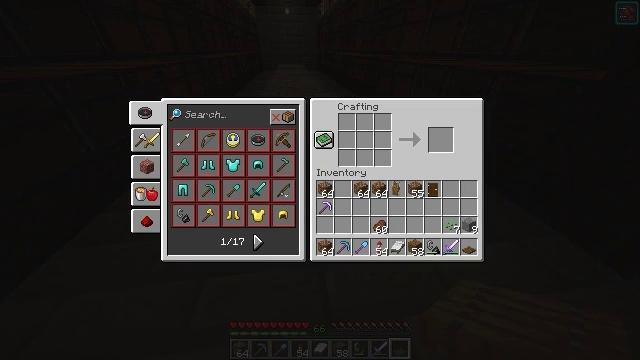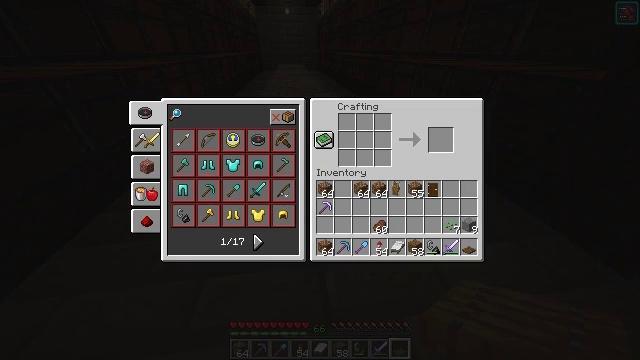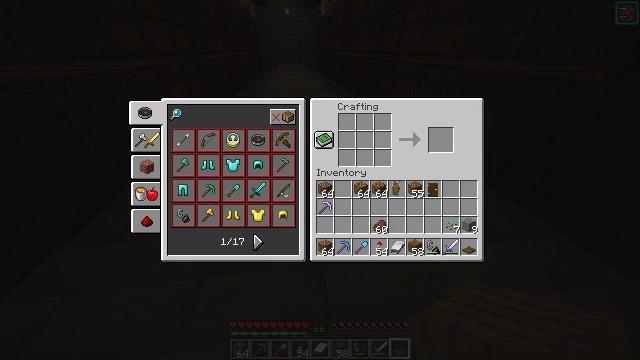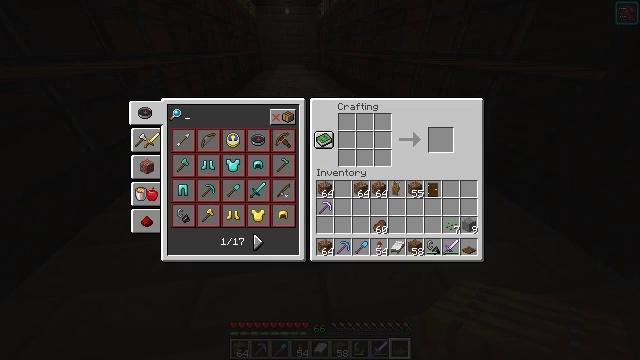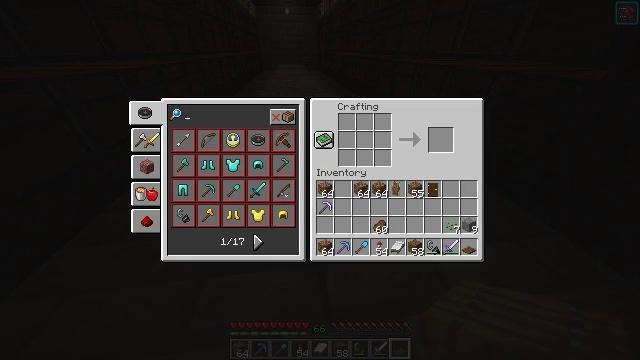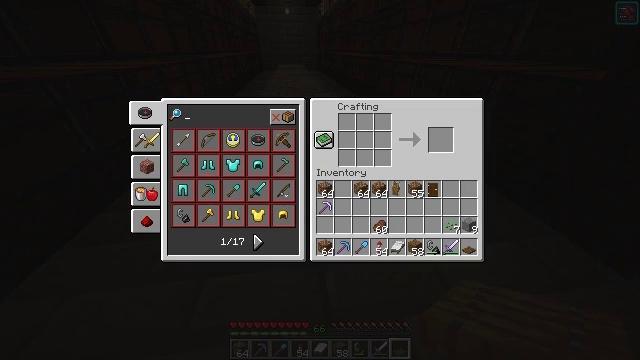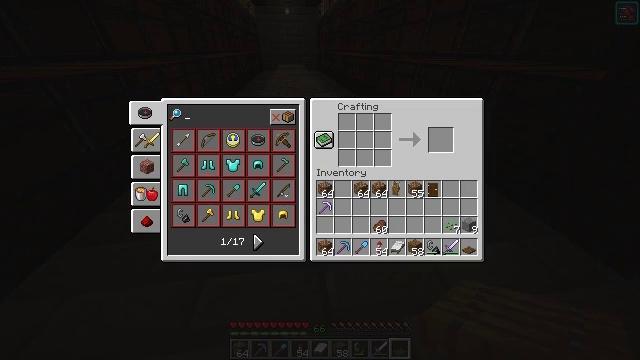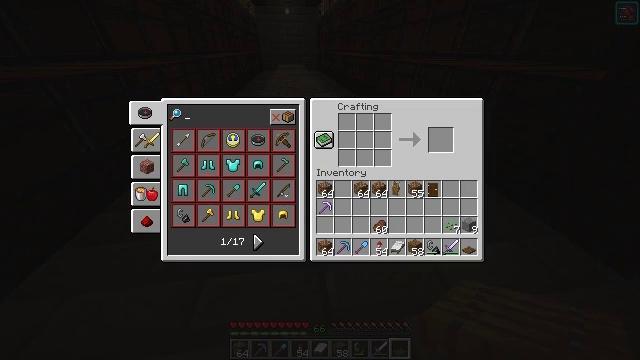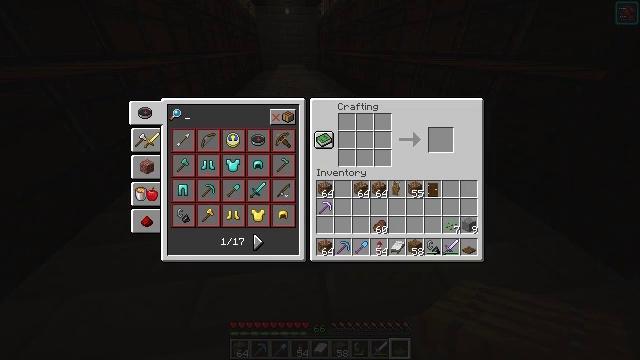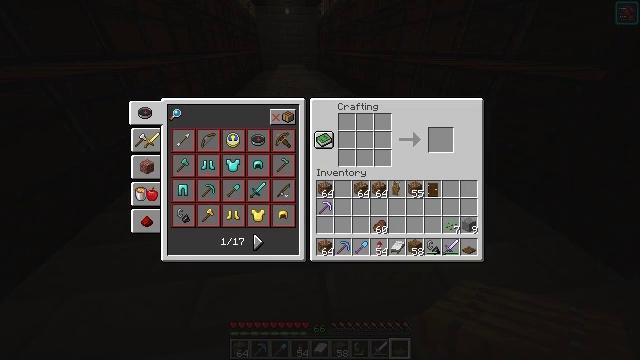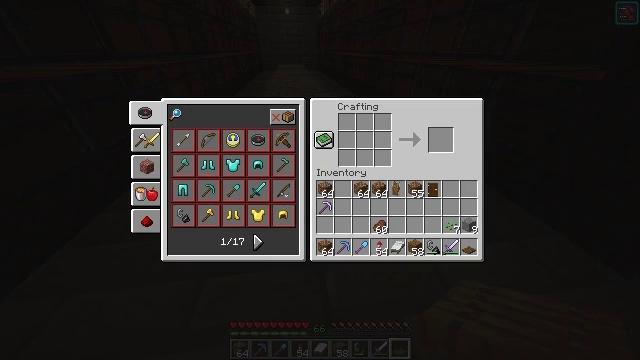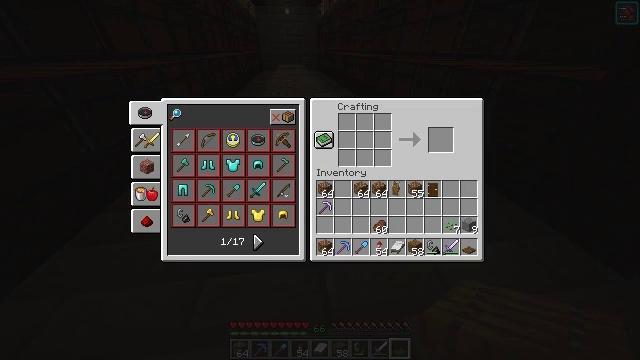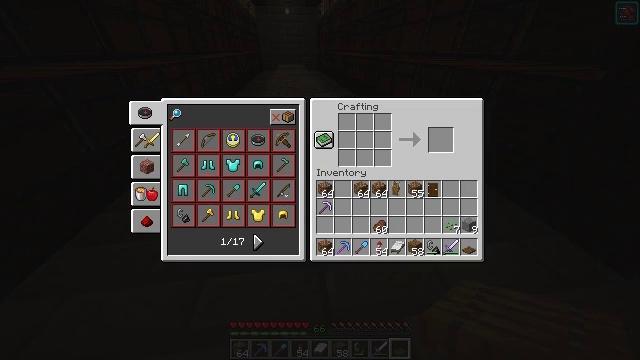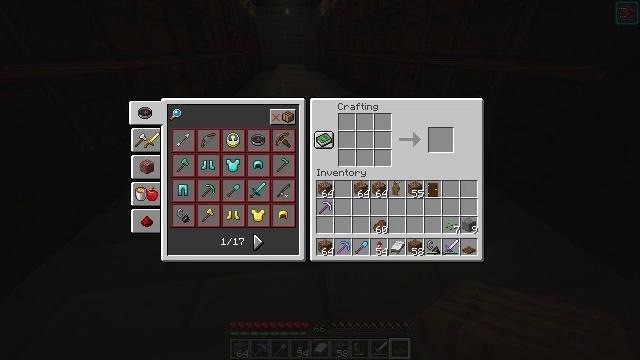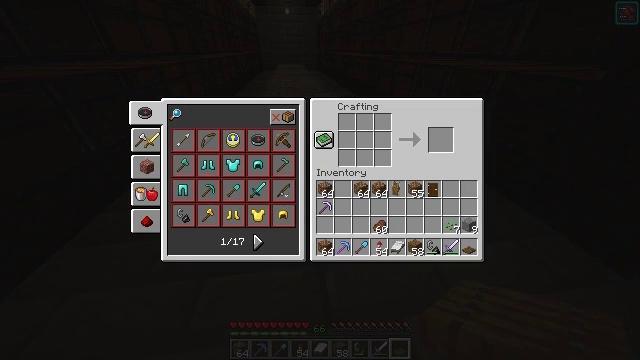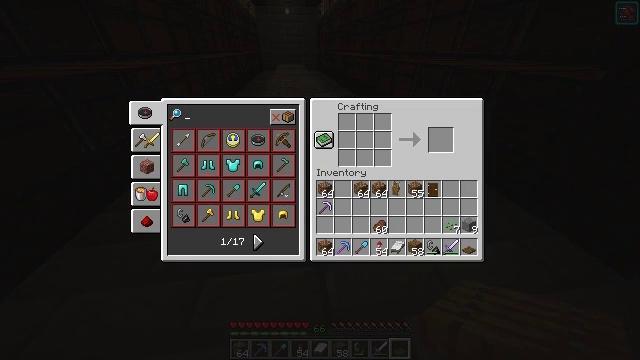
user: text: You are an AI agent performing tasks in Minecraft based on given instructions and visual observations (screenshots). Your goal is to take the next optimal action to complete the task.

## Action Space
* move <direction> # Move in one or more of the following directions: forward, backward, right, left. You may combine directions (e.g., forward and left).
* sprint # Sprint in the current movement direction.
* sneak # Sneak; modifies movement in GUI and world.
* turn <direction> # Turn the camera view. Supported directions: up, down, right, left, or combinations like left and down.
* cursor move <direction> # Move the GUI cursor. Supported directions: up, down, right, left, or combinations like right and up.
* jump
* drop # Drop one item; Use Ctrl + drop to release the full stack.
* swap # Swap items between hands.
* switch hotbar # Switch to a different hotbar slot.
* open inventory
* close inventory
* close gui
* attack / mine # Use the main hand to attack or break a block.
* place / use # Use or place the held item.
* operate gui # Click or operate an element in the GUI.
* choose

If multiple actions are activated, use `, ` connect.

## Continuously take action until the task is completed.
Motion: motion action
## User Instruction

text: Retrieve the spruce trapdoor by mining.
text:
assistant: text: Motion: operate gui
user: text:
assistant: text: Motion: operate gui
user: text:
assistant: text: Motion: no_op
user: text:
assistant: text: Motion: no_op
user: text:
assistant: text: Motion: no_op
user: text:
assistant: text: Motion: no_op
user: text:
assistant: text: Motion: no_op
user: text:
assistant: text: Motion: no_op
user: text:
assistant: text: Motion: no_op
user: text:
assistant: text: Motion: no_op
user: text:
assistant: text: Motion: no_op
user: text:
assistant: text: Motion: no_op
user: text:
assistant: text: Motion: no_op
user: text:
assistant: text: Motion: no_op
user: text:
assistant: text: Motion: no_op
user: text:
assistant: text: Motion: no_op
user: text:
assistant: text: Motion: no_op
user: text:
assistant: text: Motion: no_op
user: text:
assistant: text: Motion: no_op
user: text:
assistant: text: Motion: no_op
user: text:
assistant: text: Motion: no_op
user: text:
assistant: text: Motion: no_op
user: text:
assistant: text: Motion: no_op
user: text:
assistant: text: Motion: no_op
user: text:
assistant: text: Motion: no_op
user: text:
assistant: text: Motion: move left
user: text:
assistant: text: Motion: move left
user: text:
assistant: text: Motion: no_op
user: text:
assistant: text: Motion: no_op
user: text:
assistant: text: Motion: no_op